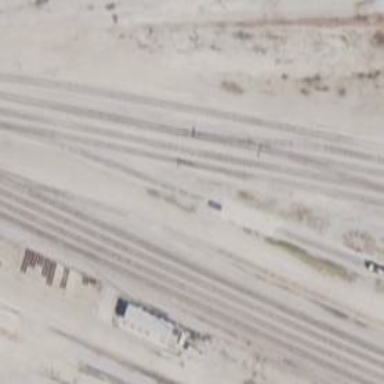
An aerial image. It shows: Railway level crossing.